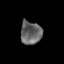
Tissue: prostate
Cell type: Epithelial cells
Senescence score: 0.2902
Nuclear area (px): 475
Mean DAPI intensity: 101.423